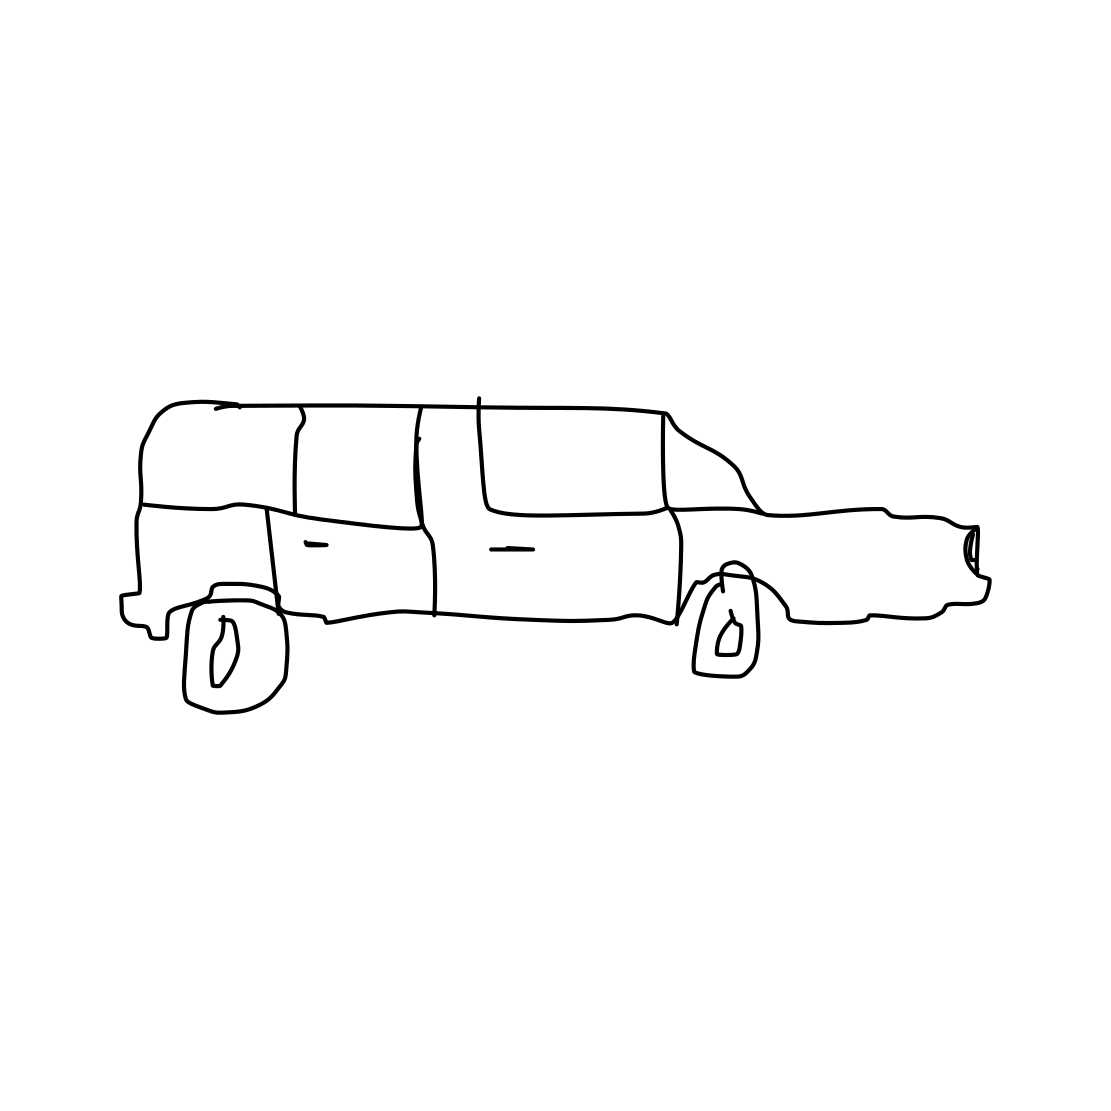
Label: suv